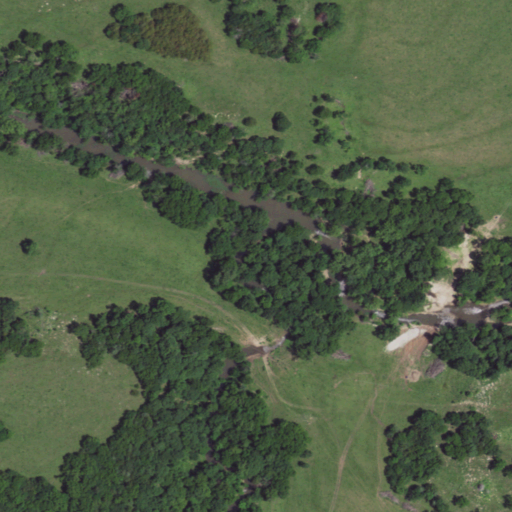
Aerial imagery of valley in Kansas named Spring Valley containing deciduous forest, pasture, and mixed forest